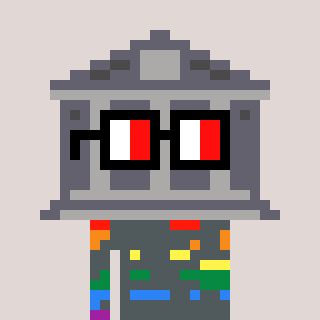
a pixel art character with square glasses with black frames and red eyes, a bank-shaped head and a rust-colored body on a warm background